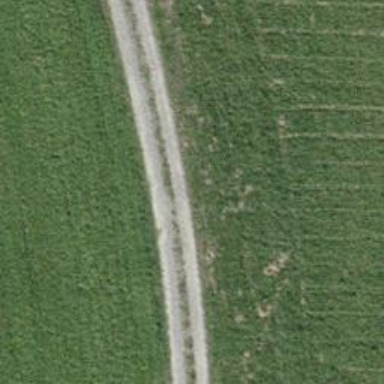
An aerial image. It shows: Track with grade1 pebblestone surface.